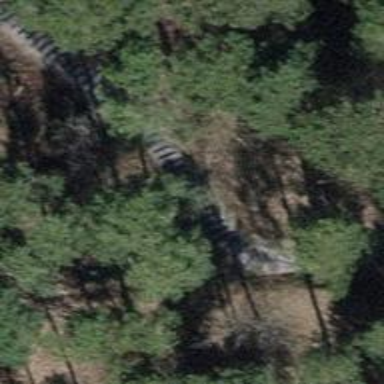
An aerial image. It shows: Set of steps on the road.